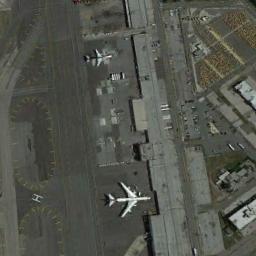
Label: airplane